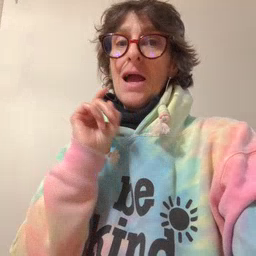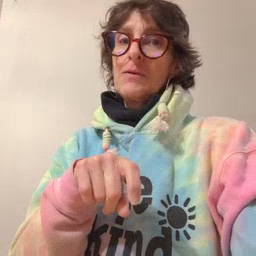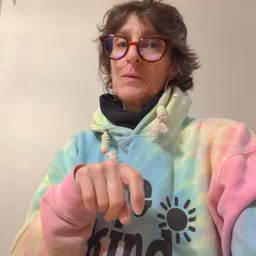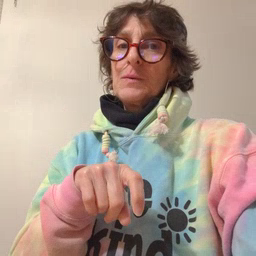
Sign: haveto